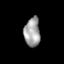
Tissue: skin
Cell type: Fibroblasts
Senescence score: 0.7189
Nuclear area (px): 451
Mean DAPI intensity: 162.022